Interaction volume radius: 10 \u00c5
Interaction volume height: 10 \u00c5
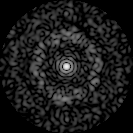
Disorder parameter: 0.784